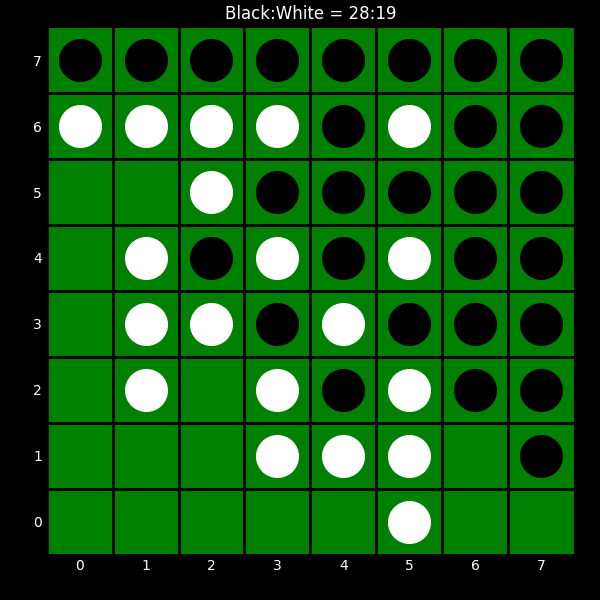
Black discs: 28
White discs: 19